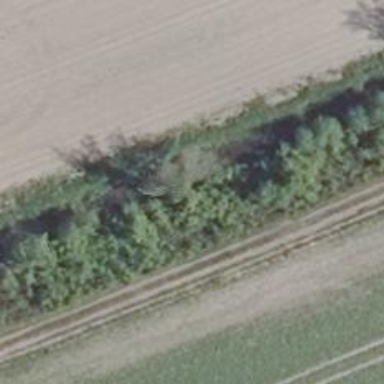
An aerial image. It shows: Row of trees in natural setting.